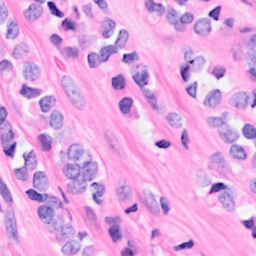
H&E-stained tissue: Breast